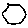
Label: hexagon